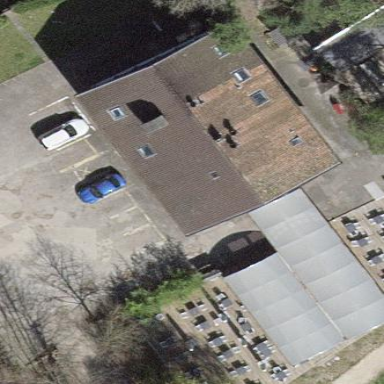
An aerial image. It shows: Restaurant in building.